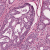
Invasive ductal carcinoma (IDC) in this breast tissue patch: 1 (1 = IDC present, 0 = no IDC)